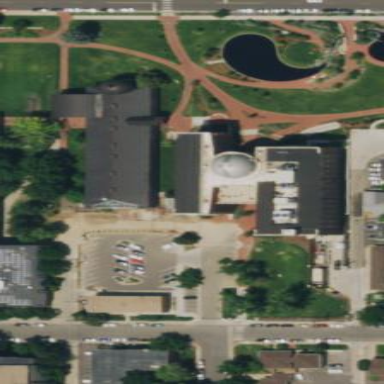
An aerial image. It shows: University building.